Question: i am developing video application in that i required video cover image , that i what to select from the user,
select cover image from the user like below image

i search many times in google for custom controller but i didn't get any result, if is there any custom controller ?? or any suggestion for that it is very helpful for me
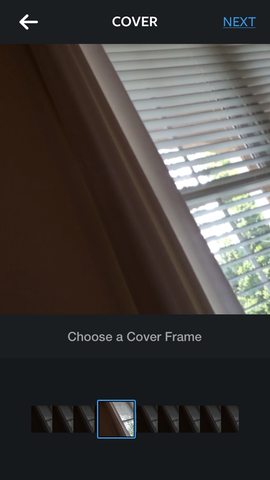
Answer: Actully you can get Video Thumb cover image using path of video file using Bellow code or you can get all frame of video file. But there Apple Not provide any view-controller for choose cover image Thumb for video. you have to create Manually Time at 'thumbnailImageAtTime' or create you own that type of view and get thumb image using Bellow code. Hope that useful.
'''
-(void) getAllImagesFromVideo
{
imagesArray = [[NSMutableArray alloc] initWithCapacity:375];
times = [[NSMutableArray alloc] initWithCapacity:375];
for (Float64 i = 0; i < 15; i += 0.033) // For 25 fps in 15 sec of Video
{
[times addObject:[NSValue valueWithCMTime:CMTimeMakeWithSeconds(i, 60)]];
}
[imageGenerator generateCGImagesAsynchronouslyForTimes:times completionHandler:^(CMTime requestedTime, CGImageRef image, CMTime actualTime, AVAssetImageGeneratorResult result, NSError *error) {
if (result == AVAssetImageGeneratorSucceeded)
{
[imagesArray addObject:[UIImage imageWithCGImage:image]];
CGImageRelease(image);
}
}];
}
'''
Above code Ref from <URL> Here you have all frame image of you video. so create you own 'view-Controller' as you mention image in to your question create 'view-controller' like above and set all image in to horizontal 'scroll-view' and select any for your cover image else you can get particular image from time using Bellow code directionally .
'''
-(UIImage *)getThumbNail:(NSString*)stringPath
{
NSURL *videoURL = [NSURL fileURLWithPath:stringPath];
MPMoviePlayerController *player = [[MPMoviePlayerController alloc] initWithContentURL:videoURL];
UIImage *thumbnail = [player thumbnailImageAtTime:1.0 timeOption:MPMovieTimeOptionNearestKeyFrame];
//Player autoplays audio on init
[player stop];
return thumbnail;
}
'''